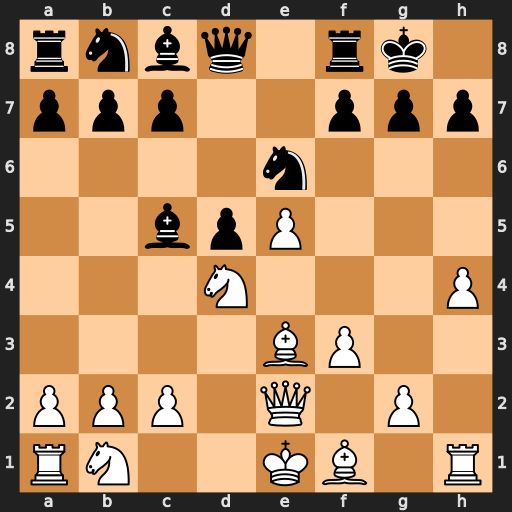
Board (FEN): rnbq1rk1/ppp2ppp/4n3/2bpP3/3N3P/4BP2/PPP1Q1P1/RN2KB1R
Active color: w
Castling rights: KQ
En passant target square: -
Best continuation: Nxe6 Bb4+ c3 Bxe6 cxb4